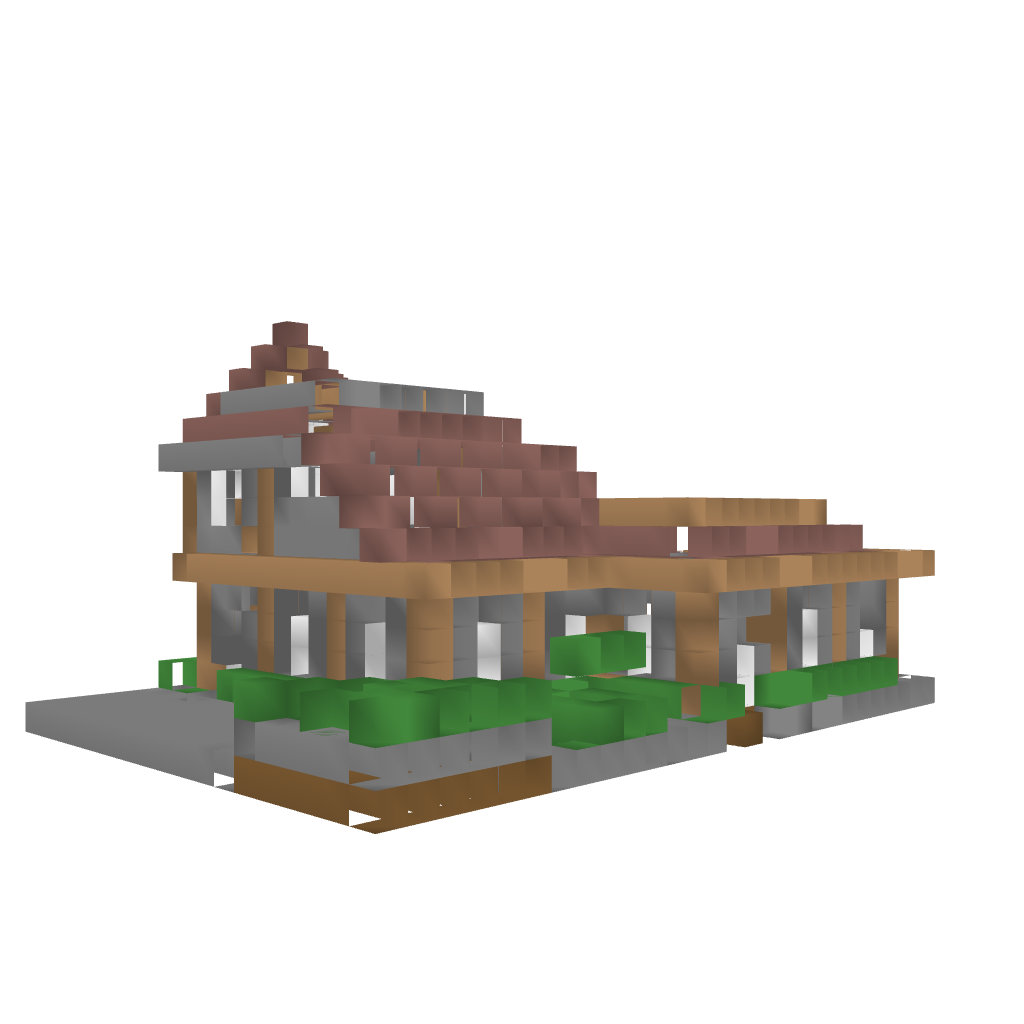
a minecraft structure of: Perfect Survival House bad low quality